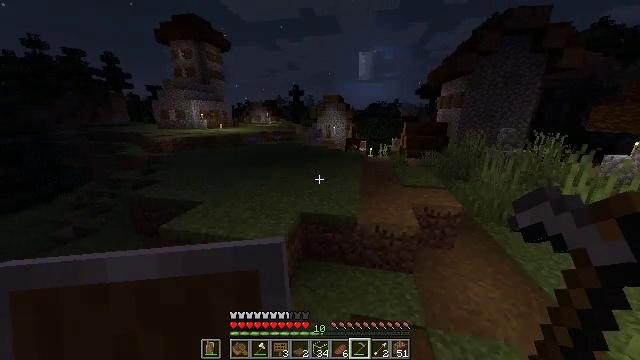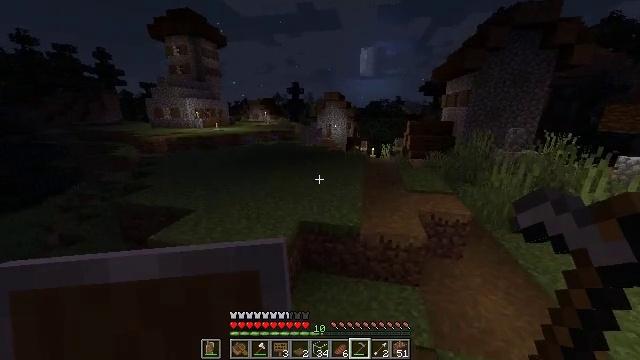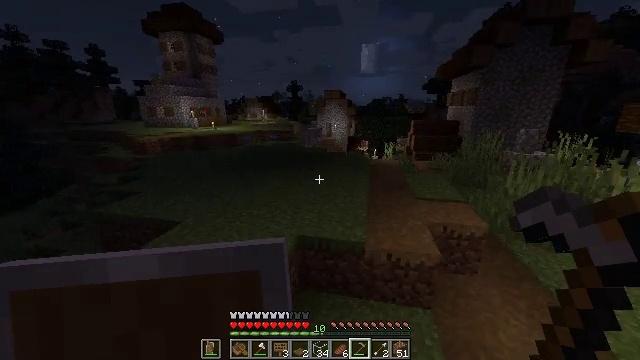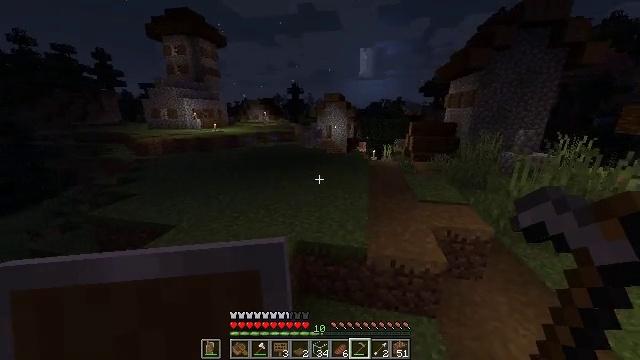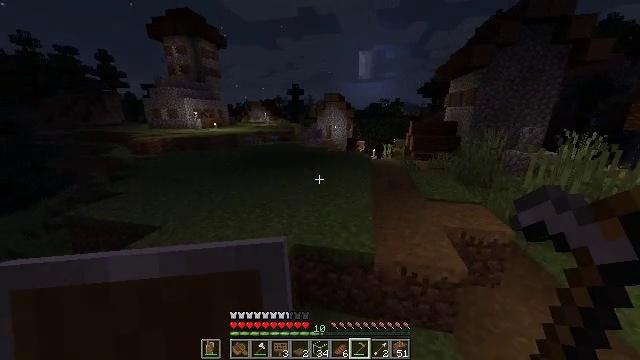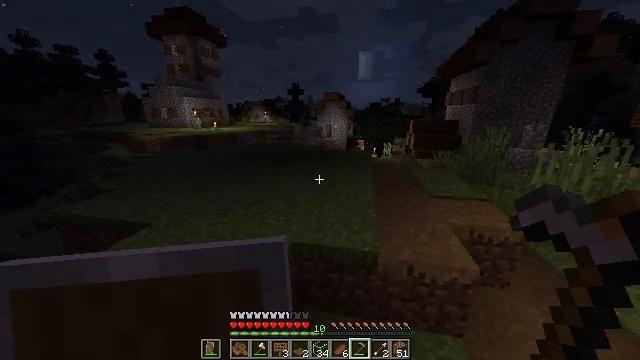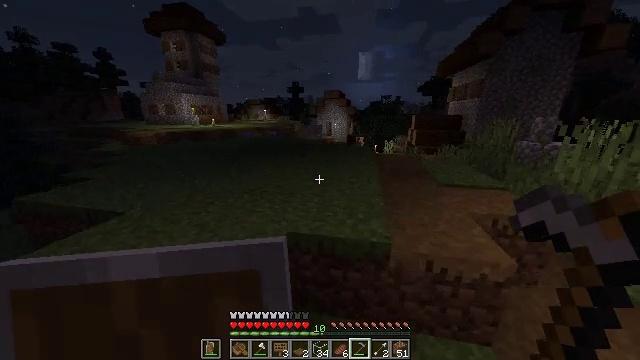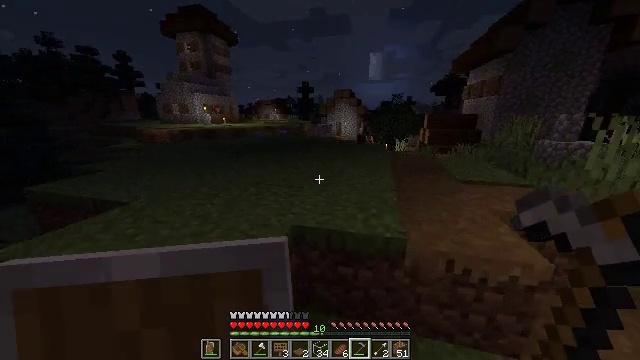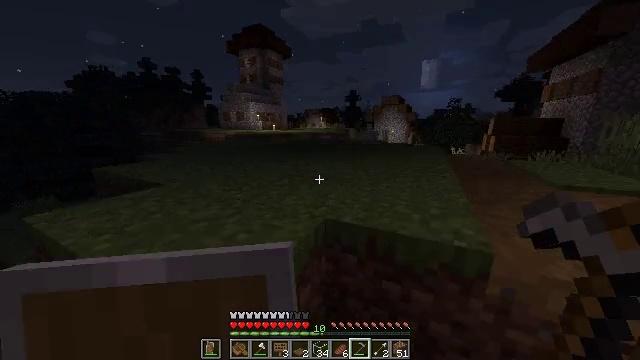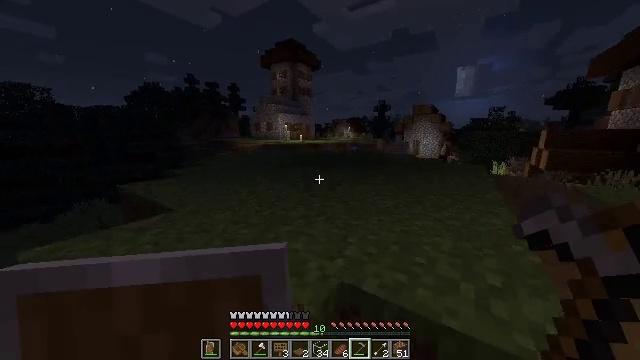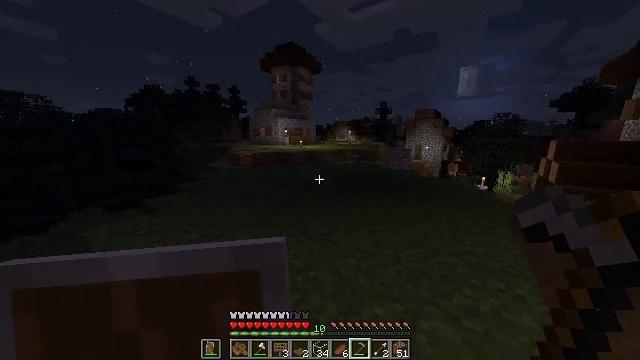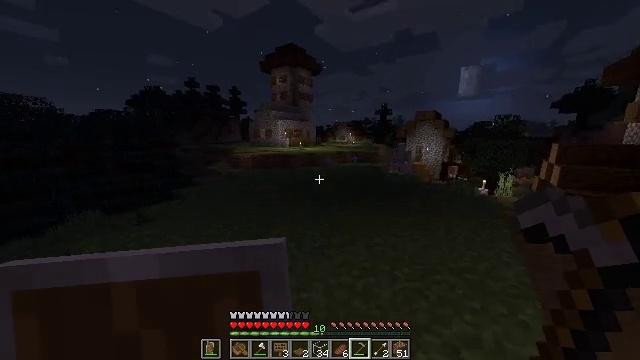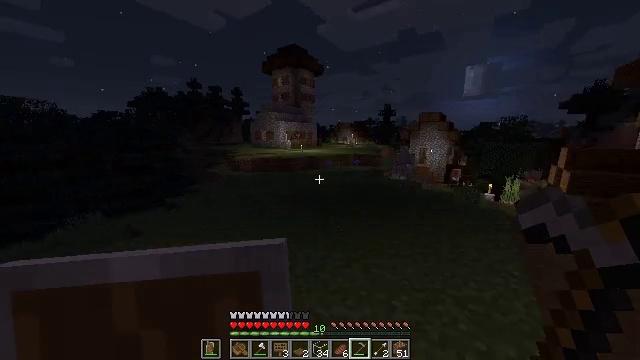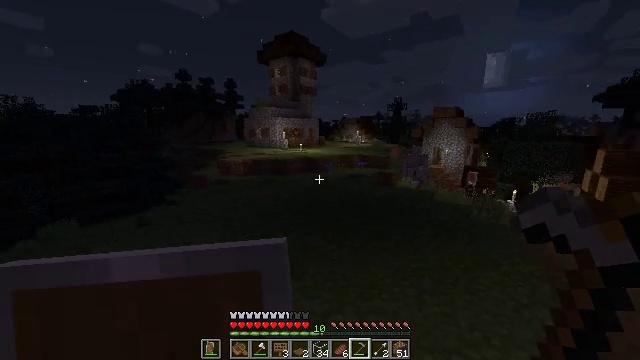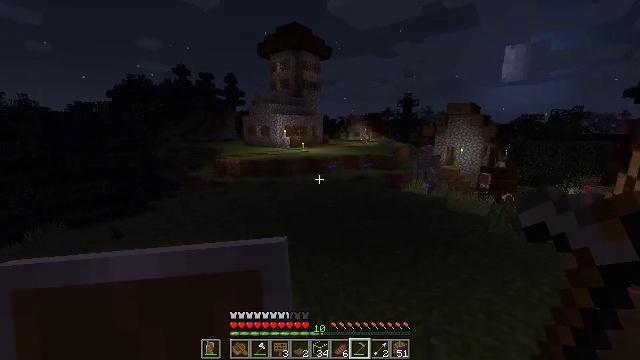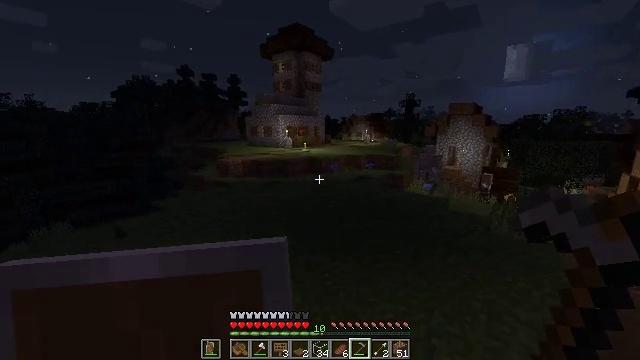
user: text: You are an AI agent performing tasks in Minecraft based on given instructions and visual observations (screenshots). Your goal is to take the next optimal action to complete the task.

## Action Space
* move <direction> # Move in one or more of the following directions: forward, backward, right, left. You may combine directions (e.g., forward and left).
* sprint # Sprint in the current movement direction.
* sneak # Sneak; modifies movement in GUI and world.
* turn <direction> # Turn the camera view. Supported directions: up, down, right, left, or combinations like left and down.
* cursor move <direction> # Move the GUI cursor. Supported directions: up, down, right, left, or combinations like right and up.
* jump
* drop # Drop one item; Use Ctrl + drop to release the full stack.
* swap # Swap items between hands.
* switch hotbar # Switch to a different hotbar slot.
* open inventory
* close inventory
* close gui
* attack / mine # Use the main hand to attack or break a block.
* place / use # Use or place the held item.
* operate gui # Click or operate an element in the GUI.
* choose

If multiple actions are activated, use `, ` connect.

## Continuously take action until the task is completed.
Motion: motion action
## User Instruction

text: Collect dirt by holding left button.
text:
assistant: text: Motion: move forward, sprint, jump
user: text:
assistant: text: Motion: move forward, sprint, jump
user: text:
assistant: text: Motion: move forward, sprint, jump
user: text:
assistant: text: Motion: move forward, jump
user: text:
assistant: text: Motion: move forward, jump
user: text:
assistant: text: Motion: move forward, jump
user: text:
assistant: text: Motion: move forward, sprint, turn left, jump
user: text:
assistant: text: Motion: move forward, sprint, turn left and up, jump
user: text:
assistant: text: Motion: move forward, sprint, turn left and up, jump
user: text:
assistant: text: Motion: move forward, jump
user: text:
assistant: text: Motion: move forward, jump
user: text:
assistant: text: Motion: move forward, jump
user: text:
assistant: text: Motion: move forward, jump
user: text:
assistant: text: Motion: move forward, sprint, turn left, jump
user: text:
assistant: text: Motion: move forward, sprint, jump
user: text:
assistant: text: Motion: move forward, sprint, jump
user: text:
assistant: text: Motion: move forward, sprint, jump
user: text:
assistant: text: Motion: move forward, jump
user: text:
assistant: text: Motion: move forward, turn left, jump
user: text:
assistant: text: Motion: move forward, turn left, jump
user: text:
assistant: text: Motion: move forward, jump
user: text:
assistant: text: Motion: move forward, jump
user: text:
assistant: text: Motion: move forward, jump
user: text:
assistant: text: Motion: move forward, jump
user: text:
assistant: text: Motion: move forward, jump
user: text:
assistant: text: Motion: move forward, jump
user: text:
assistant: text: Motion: move forward, jump
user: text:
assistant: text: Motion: move forward, sprint, jump
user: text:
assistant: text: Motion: move forward, sprint, turn left and down, jump
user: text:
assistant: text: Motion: move forward, sprint, turn left, jump